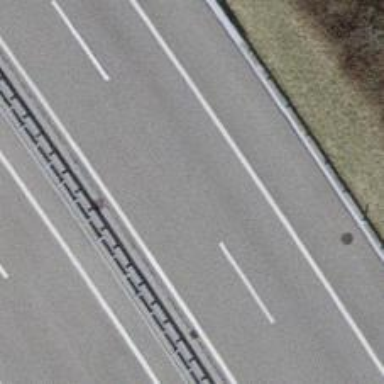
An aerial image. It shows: Asphalt motorway.